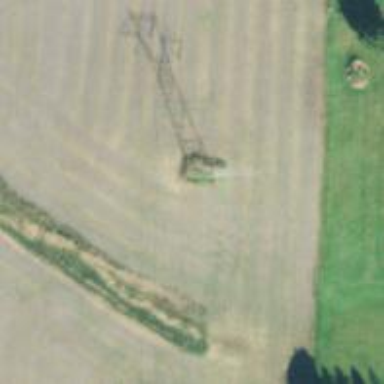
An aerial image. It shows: Lattice structure tower used for power transmission.